Aerial crown-view tile of a tropical tree (Barro Colorado Island, Panama), acquired 20241014:
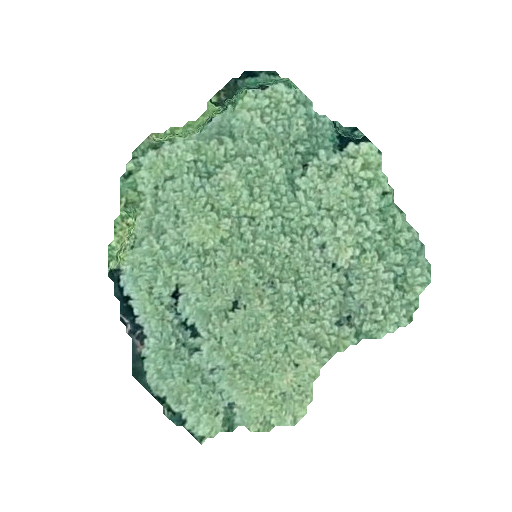
Species: Jacaranda copaia
GBIF accepted scientific name: Jacaranda copaia
Crown area: 123.42 m²